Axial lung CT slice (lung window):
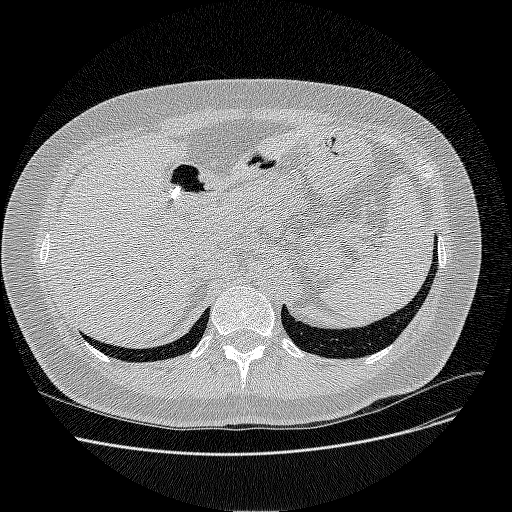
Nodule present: no